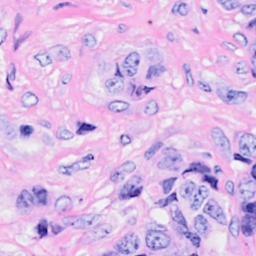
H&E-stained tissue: Breast